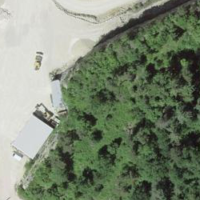
EUNIS habitat code: 56
Species observed at this site:
Clinopodium vulgare
Stachys recta